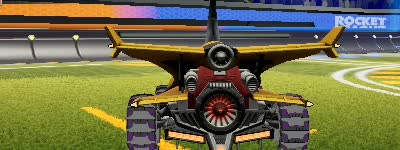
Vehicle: aftershock